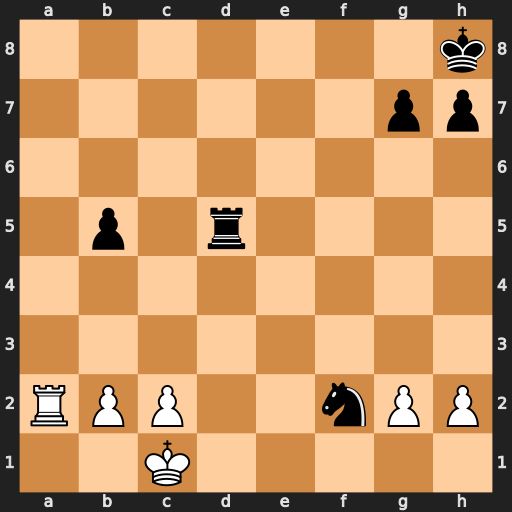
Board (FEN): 7k/6pp/8/1p1r4/8/8/RPP2nPP/2K5
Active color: w
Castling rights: -
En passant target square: -
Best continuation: Ra8+ Rd8 Rxd8#